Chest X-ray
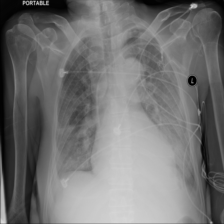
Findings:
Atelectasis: negative
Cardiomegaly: negative
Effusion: positive
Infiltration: negative
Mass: negative
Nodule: negative
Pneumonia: negative
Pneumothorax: negative
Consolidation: positive
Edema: negative
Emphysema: negative
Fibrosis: negative
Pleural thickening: negative
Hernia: negative